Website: lowes
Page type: review-order
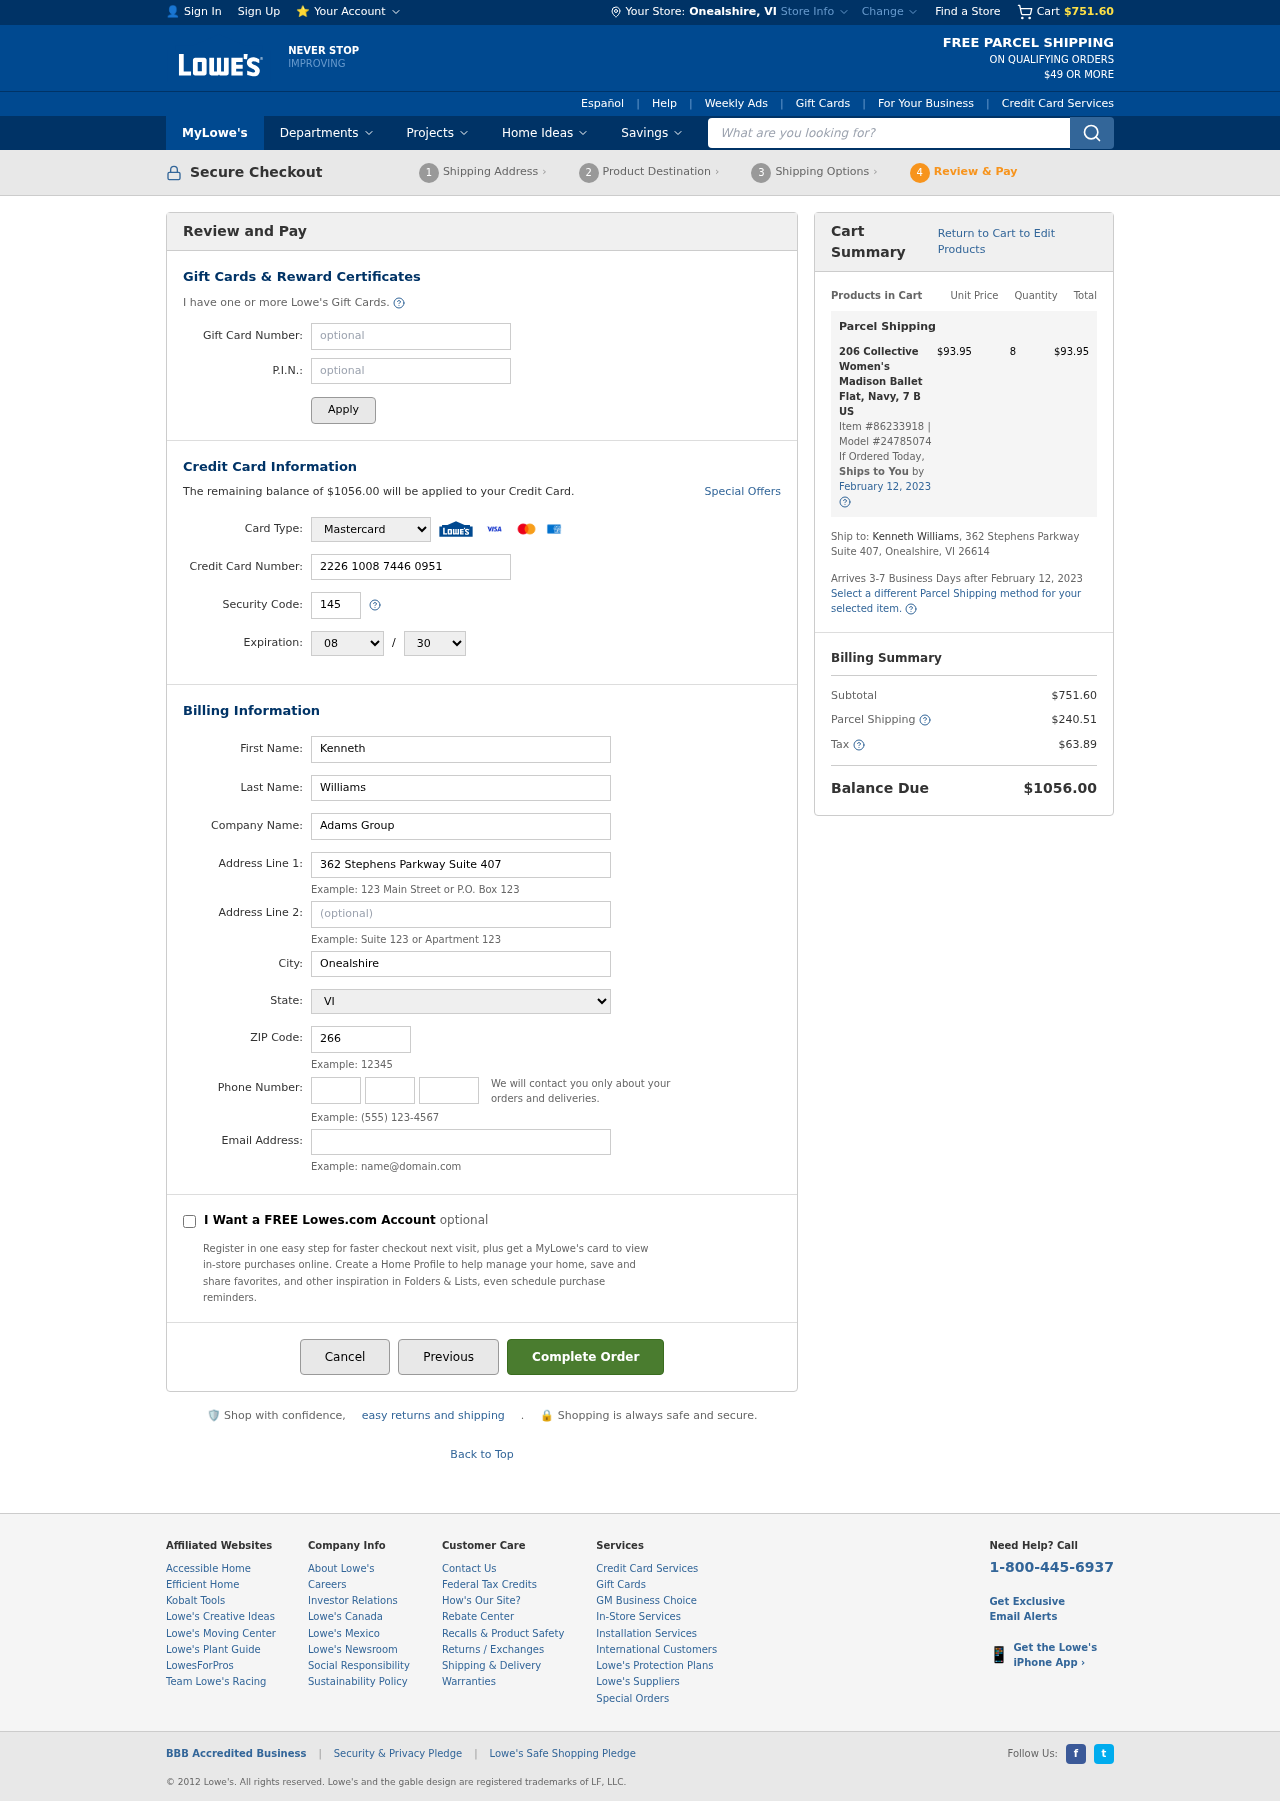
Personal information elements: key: PII_CARD_CVV
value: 145
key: PII_CARD_EXPIRY_MONTH
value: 08
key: PII_CARD_EXPIRY_YEAR
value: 30
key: PII_CARD_NUMBER
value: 2226 1008 7446 0951
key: PII_CARD_TYPE
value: Mastercard
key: PII_CITY
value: Onealshire
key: PII_CITY_STATE
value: Onealshire, VI
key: PII_COMPANY
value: Adams Group
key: PII_EMAIL
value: kennethwilliams@gmail.com
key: PII_FIRSTNAME
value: Kenneth
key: PII_LASTNAME
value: Williams
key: PII_PHONE_AREA
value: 528
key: PII_PHONE_PREFIX
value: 664
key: PII_PHONE_SUFFIX
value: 2967
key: PII_POSTCODE
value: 26614
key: PII_STATE
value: VI
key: PII_STREET
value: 362 Stephens Parkway Suite 407
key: PII_STREET2
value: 362 Stephens Parkway Suite 407
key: PII_FULLNAME2
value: Kenneth Williams
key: PII_STATE_ABBR
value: VI
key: PII_POSTCODE_FULL
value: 26614
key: PII_CITY_STATE_ZIP
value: Onealshire, VI 26614
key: PII_POSTCODE_NUMERIC
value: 26614
Product elements: key: PRODUCT1_NAME
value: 206 Collective Women's Madison Ballet Flat, Navy, 7 B US
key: PRODUCT1_PRICE
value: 93.95
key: PRODUCT1_QUANTITY
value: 8
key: PRODUCT1_ITEM_NUMBER
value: Item #86233918
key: PRODUCT1_MODEL_NUMBER
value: Model #24785074
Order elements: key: ORDER_SUBTOTAL
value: $751.60
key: ORDER_BALANCE_DUE
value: $1056.00
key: ORDER_SHIPPING_DATE
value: February 12, 2023
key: ORDER_ITEM_TOTAL
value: $93.95
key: ORDER_SHIPPING_DATE2
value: February 12, 2023
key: ORDER_SHIPPING_COST
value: $240.51
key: ORDER_TAX
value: $63.89
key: ORDER_TOTAL
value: $1056.00
Search elements: key: HEADER_SEARCH
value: What are you looking for?